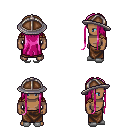
a pixel art fantasy rpg character, male body template, human, dark skin, leather shoulder armor, robe skirt, pink extra-long hairstyle, chain helm, white slippers, four views (front, back, left, right), 2x2 character sprite sheet, small pixel art, hard edges, no anti-aliasing